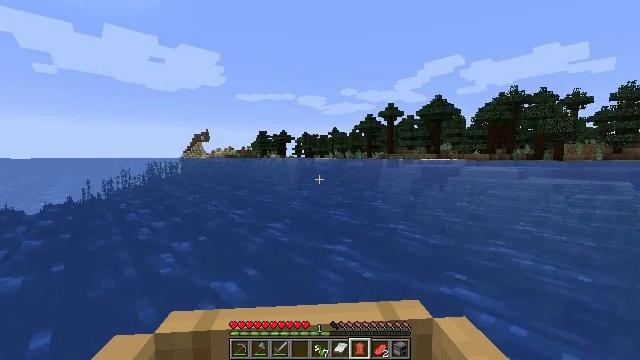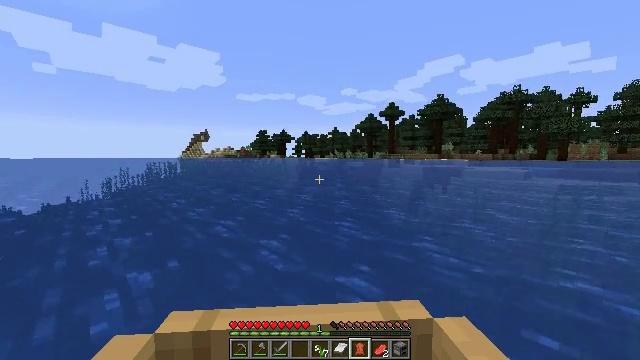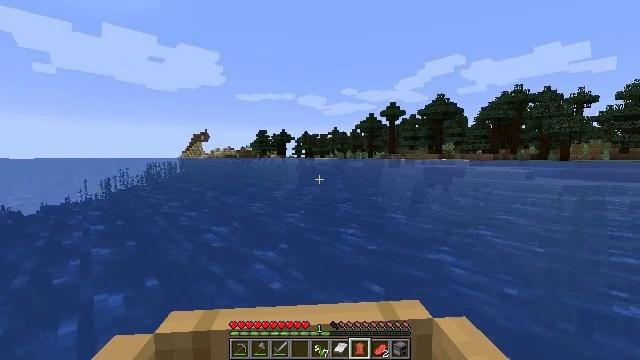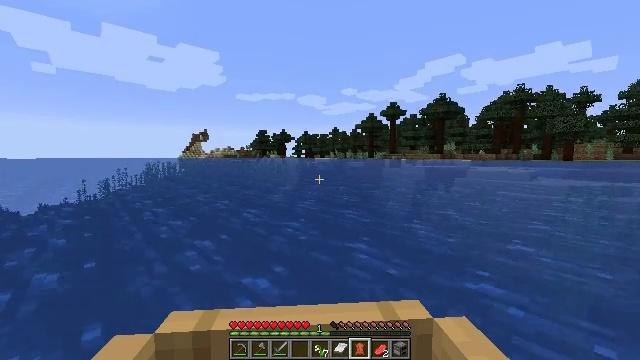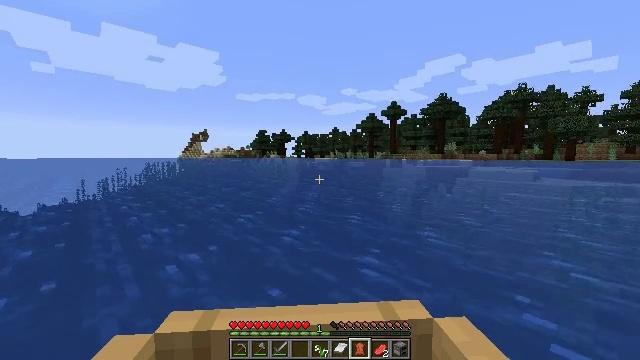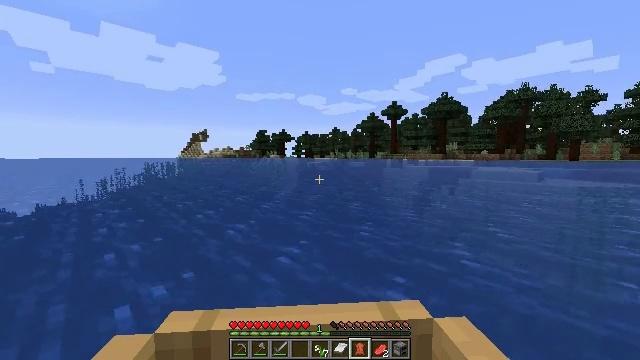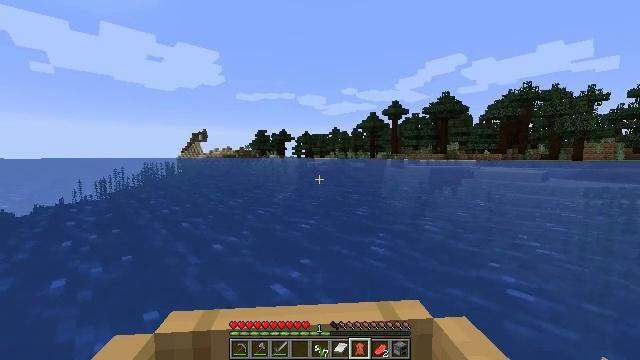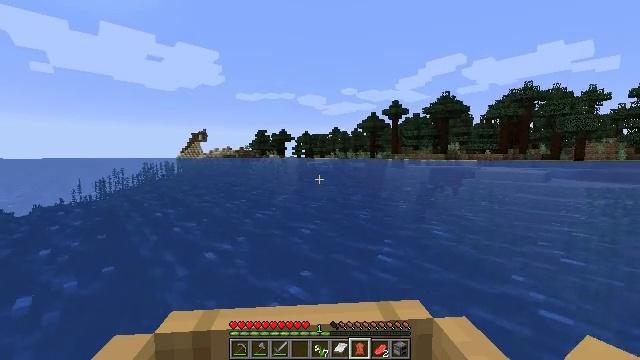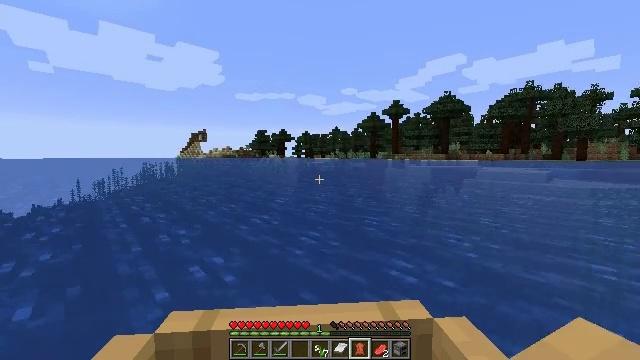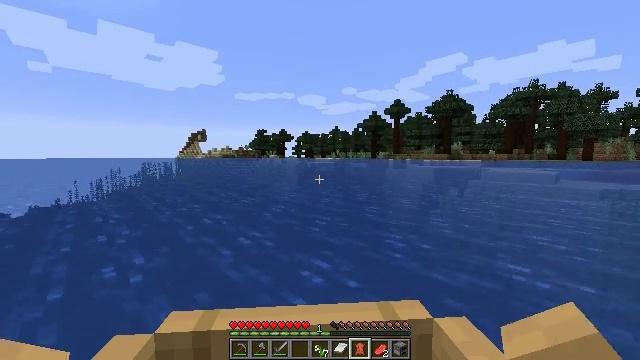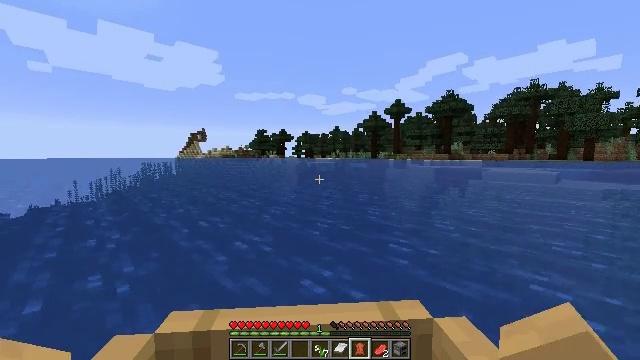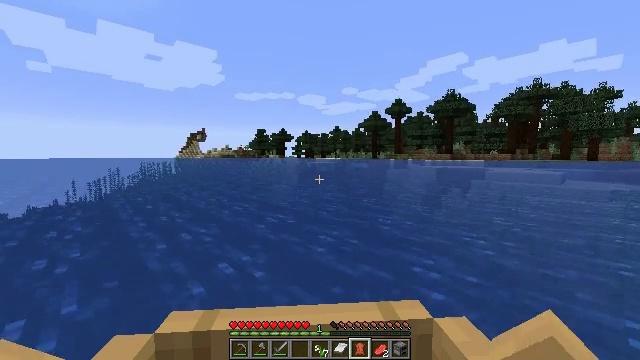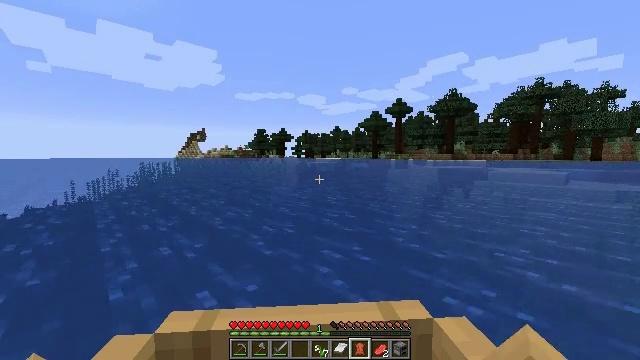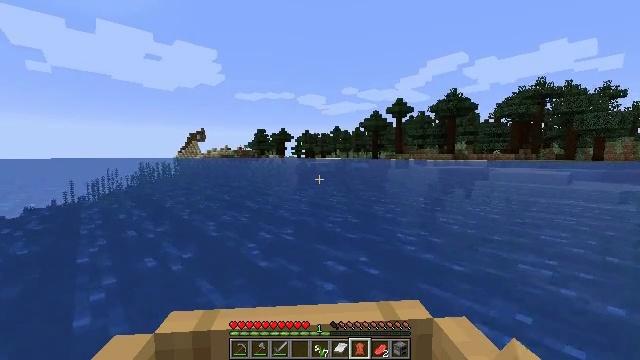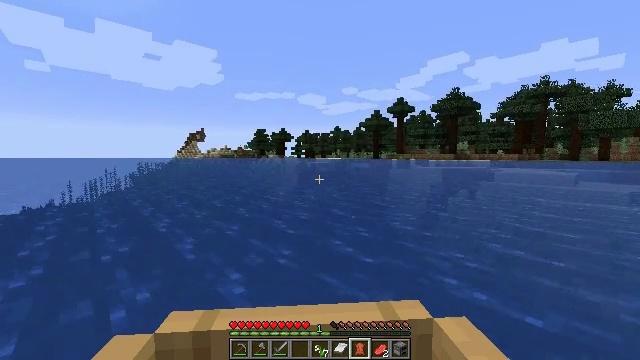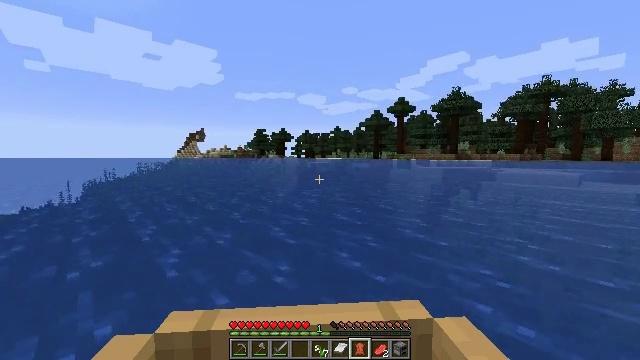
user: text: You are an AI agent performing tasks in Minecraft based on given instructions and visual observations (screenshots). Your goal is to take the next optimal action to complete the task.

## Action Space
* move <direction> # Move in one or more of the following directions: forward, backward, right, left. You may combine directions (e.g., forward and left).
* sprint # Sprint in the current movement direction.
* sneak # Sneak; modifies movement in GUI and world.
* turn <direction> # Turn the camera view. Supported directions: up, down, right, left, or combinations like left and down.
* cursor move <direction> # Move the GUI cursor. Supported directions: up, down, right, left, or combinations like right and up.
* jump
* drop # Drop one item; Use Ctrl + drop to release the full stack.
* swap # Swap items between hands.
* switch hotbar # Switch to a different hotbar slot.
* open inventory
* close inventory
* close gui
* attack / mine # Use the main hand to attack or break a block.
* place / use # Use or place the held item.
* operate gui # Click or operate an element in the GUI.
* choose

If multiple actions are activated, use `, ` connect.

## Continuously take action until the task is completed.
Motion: motion action
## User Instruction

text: Combine materials for white dye.
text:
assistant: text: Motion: move forward
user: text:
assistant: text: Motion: move forward
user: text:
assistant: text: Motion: move forward
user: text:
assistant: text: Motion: move forward
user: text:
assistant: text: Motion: move forward
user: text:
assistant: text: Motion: move forward
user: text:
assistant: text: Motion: move forward
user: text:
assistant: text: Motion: move forward
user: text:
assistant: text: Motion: move forward
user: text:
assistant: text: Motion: move forward
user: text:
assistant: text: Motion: move forward
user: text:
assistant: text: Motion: move forward
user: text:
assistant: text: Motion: move forward
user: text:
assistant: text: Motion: move forward
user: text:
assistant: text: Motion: move forward
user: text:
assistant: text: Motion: move forward
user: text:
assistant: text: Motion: move forward
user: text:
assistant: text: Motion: move forward
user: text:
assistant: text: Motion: move forward
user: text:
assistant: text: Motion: move forward
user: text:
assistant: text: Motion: move forward
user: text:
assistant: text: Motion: move forward
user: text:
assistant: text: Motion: move forward
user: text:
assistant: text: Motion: move forward
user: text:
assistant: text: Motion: move forward
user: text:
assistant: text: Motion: move forward
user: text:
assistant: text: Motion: move forward
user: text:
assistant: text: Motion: move forward
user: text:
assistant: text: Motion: move forward
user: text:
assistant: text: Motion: move forward